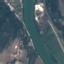
Land use / land cover: River